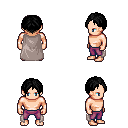
a pixel art fantasy rpg character, male body template, human, light skin, gray cape, magenta pants, black parted hairstyle, four views (front, back, left, right), 2x2 character sprite sheet, small pixel art, hard edges, no anti-aliasing